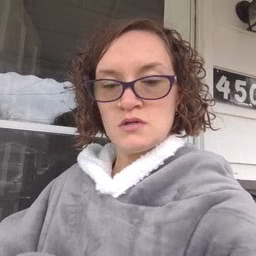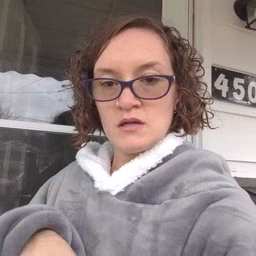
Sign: can